Question: I have a 'DOB' column in a table that is currently in use. See below.

I want to select just the Year from that 'DOB' and display that on a Listbox (or any appropriate interface on a page). We are not using SPs. So I will probably coding SQL directly from the page or using SQL datasource. Using LINQ is alright if that can be done in it.
So please someone suggests me how this can be done.
Thanks a lot.
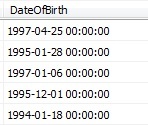
Answer: '''
SELECT DISTINCT Year(DateOfBirth) AS Year FROM MyTable ORDER BY Year
'''
By including the DISTINCT keyword you will prevent duplicates in your list and by adding the ORDER BY clause the years will be sorted ascending. You can then bind the result to your listbox.